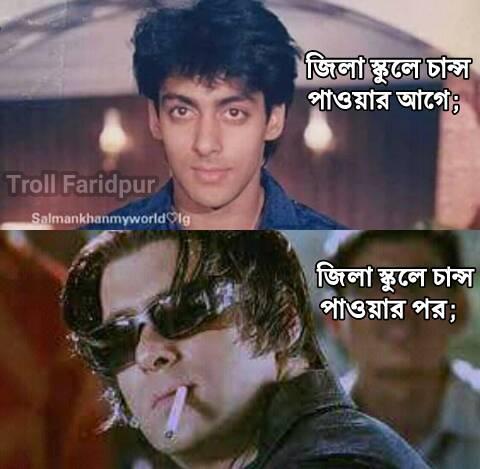
Caption: জিলা স্কুলে চান্স পাওয়ার আগে ;     জিলা স্কুলে চান্স পাওয়ার পর ;
Label: non-hate